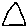
Label: triangle